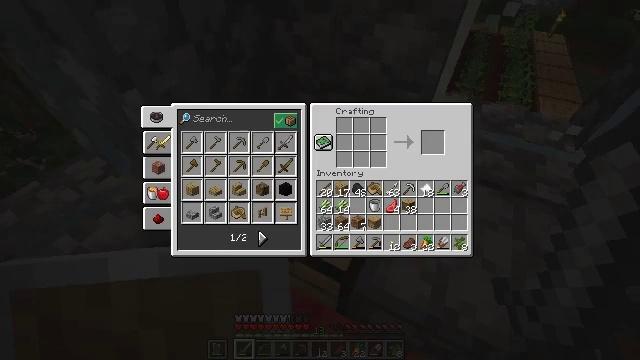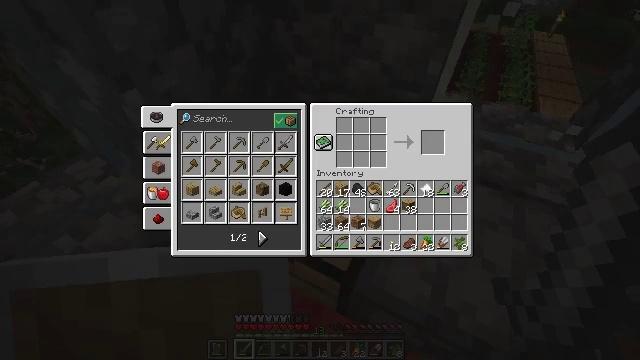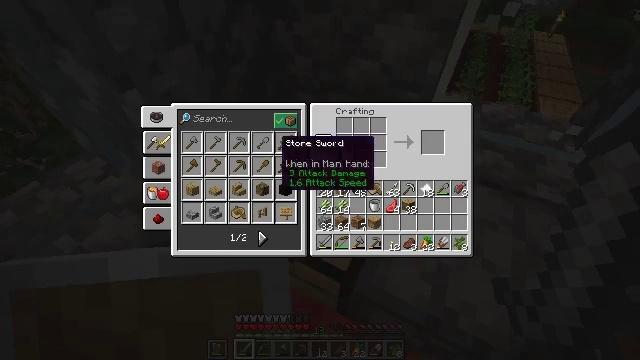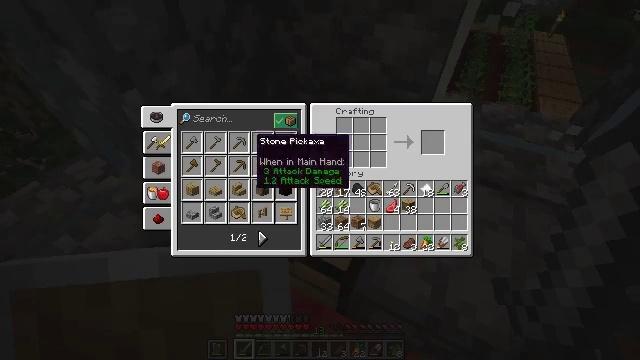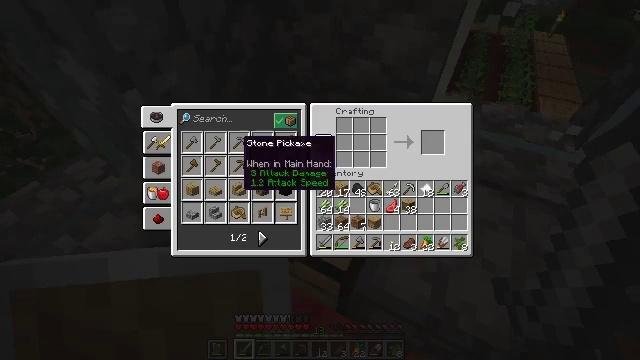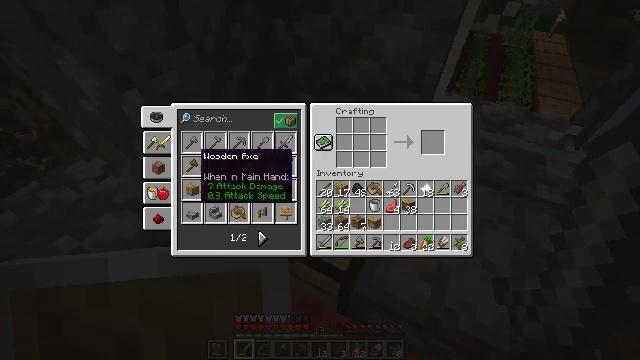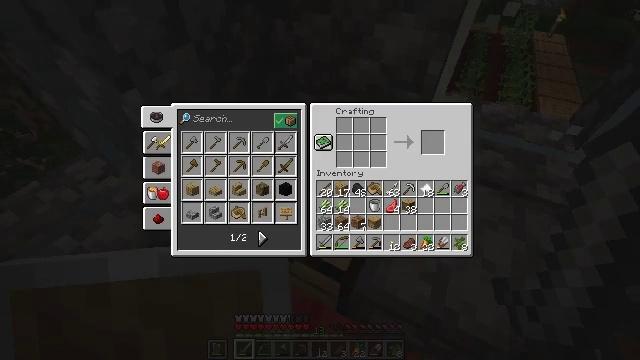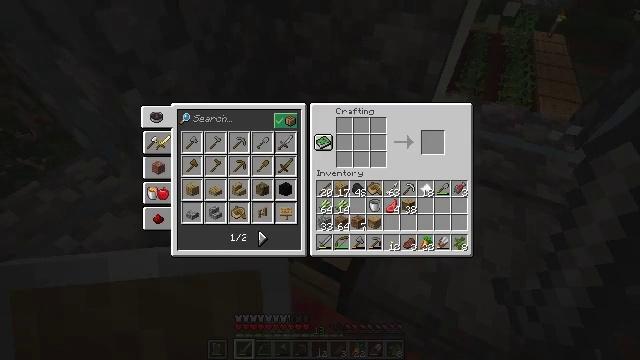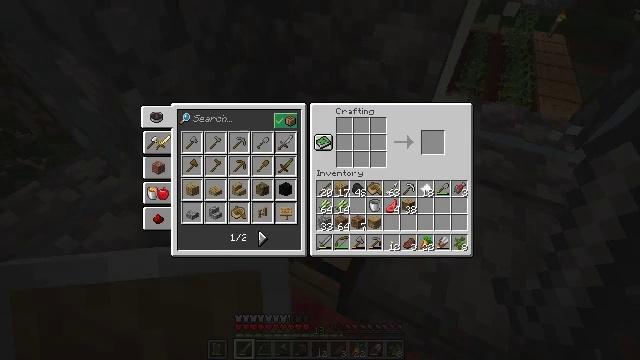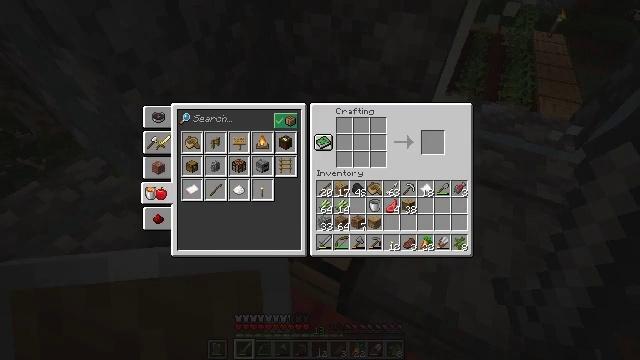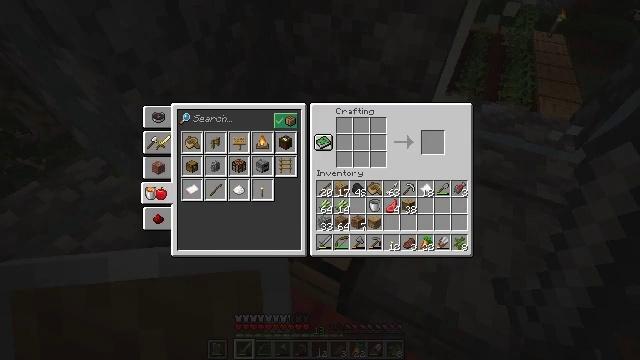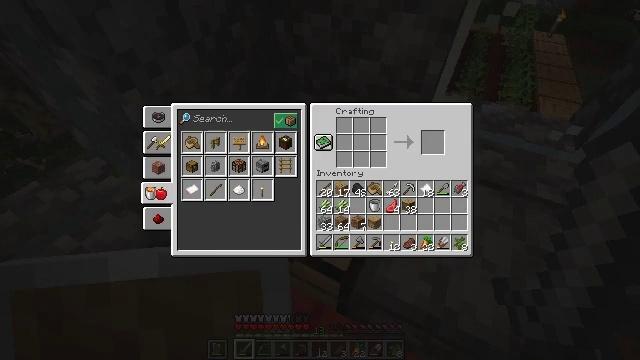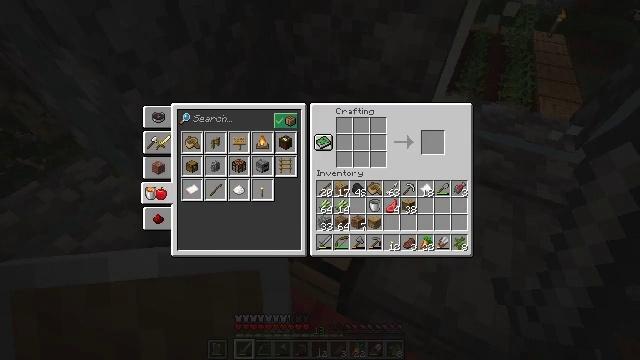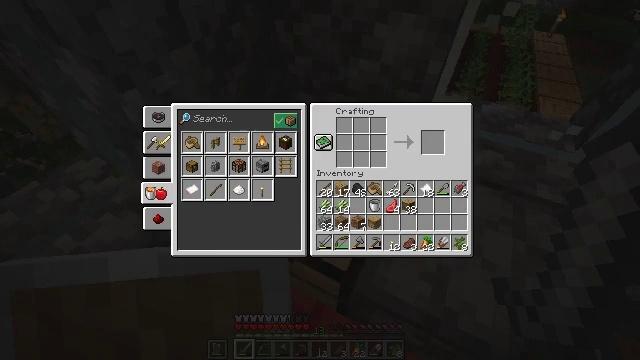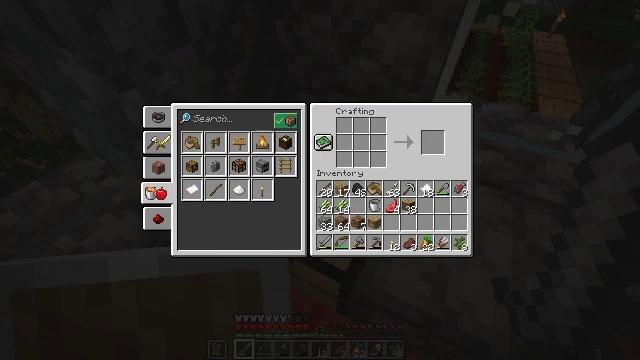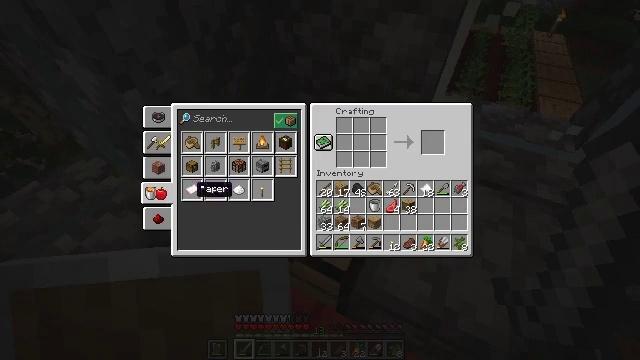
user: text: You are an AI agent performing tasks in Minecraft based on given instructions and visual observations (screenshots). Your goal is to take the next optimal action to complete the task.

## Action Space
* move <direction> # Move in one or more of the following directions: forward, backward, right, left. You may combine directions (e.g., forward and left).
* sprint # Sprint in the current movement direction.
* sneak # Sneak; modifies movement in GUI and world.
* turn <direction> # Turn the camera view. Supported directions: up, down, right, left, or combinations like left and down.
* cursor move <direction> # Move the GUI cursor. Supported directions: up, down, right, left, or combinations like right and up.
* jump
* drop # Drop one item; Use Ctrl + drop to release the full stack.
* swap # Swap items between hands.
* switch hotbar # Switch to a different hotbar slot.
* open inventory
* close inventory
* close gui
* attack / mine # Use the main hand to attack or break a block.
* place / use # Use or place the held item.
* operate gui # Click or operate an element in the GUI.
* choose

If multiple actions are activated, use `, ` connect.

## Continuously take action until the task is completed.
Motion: motion action
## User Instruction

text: In the crafting table, craft some paper.
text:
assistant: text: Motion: turn left and up
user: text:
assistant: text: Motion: turn left and up
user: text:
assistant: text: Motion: turn left
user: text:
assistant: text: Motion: turn left
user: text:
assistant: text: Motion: turn left and down
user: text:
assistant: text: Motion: turn left and down
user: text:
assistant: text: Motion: no_op
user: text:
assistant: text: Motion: turn left and down
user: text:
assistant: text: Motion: attack / mine
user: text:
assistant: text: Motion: attack / mine
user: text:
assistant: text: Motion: no_op
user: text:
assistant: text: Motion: no_op
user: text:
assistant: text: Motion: turn right and up
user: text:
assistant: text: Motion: no_op
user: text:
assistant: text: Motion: turn right and down
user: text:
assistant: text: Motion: sneak, turn right
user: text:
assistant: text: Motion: sneak, turn left
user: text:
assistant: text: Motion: sneak, turn left
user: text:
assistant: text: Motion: sneak
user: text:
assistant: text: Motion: sneak
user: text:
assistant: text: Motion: sneak, attack / mine
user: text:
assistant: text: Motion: sneak, attack / mine
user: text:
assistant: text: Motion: sneak, turn right
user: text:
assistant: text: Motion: sneak, turn right and up
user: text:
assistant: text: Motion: sneak, turn right and up
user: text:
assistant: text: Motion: sneak, turn right
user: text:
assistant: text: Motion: sneak, turn right
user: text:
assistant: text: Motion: sneak
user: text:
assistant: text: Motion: sneak
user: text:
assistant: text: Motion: sneak